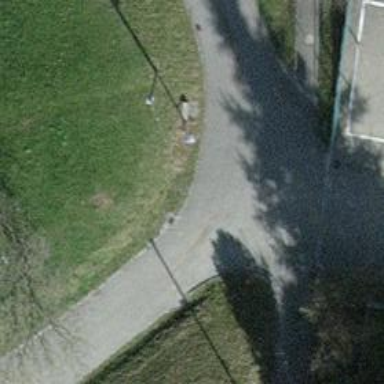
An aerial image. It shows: Alley classified as service road.